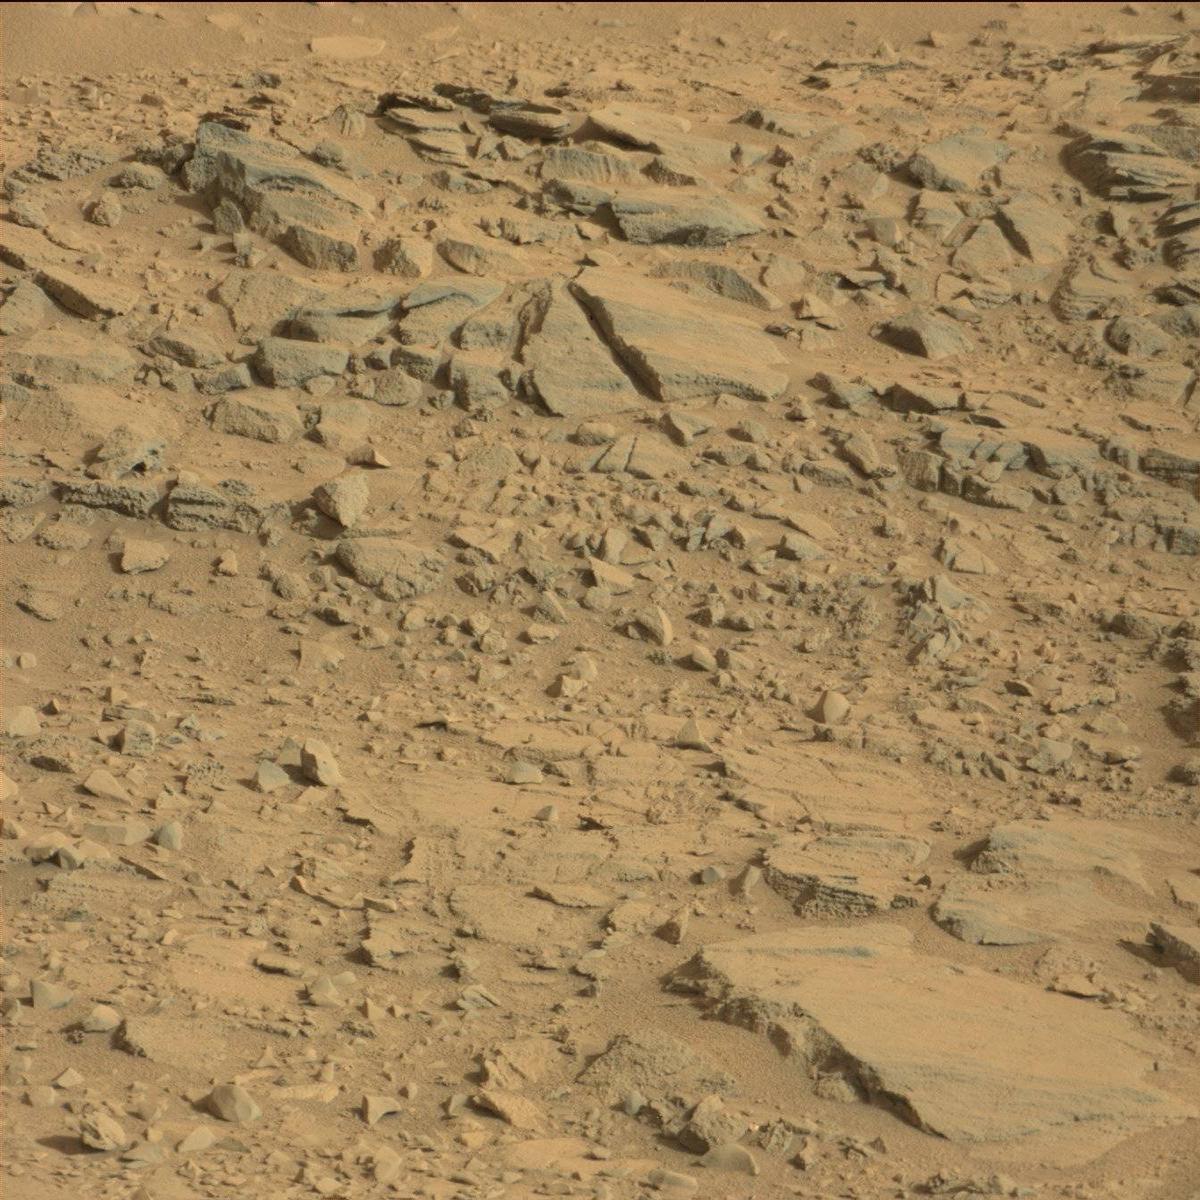
Terrain classes present: Bedrock, Sand / Soil